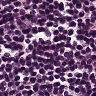
Metastatic tissue present: no